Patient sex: M
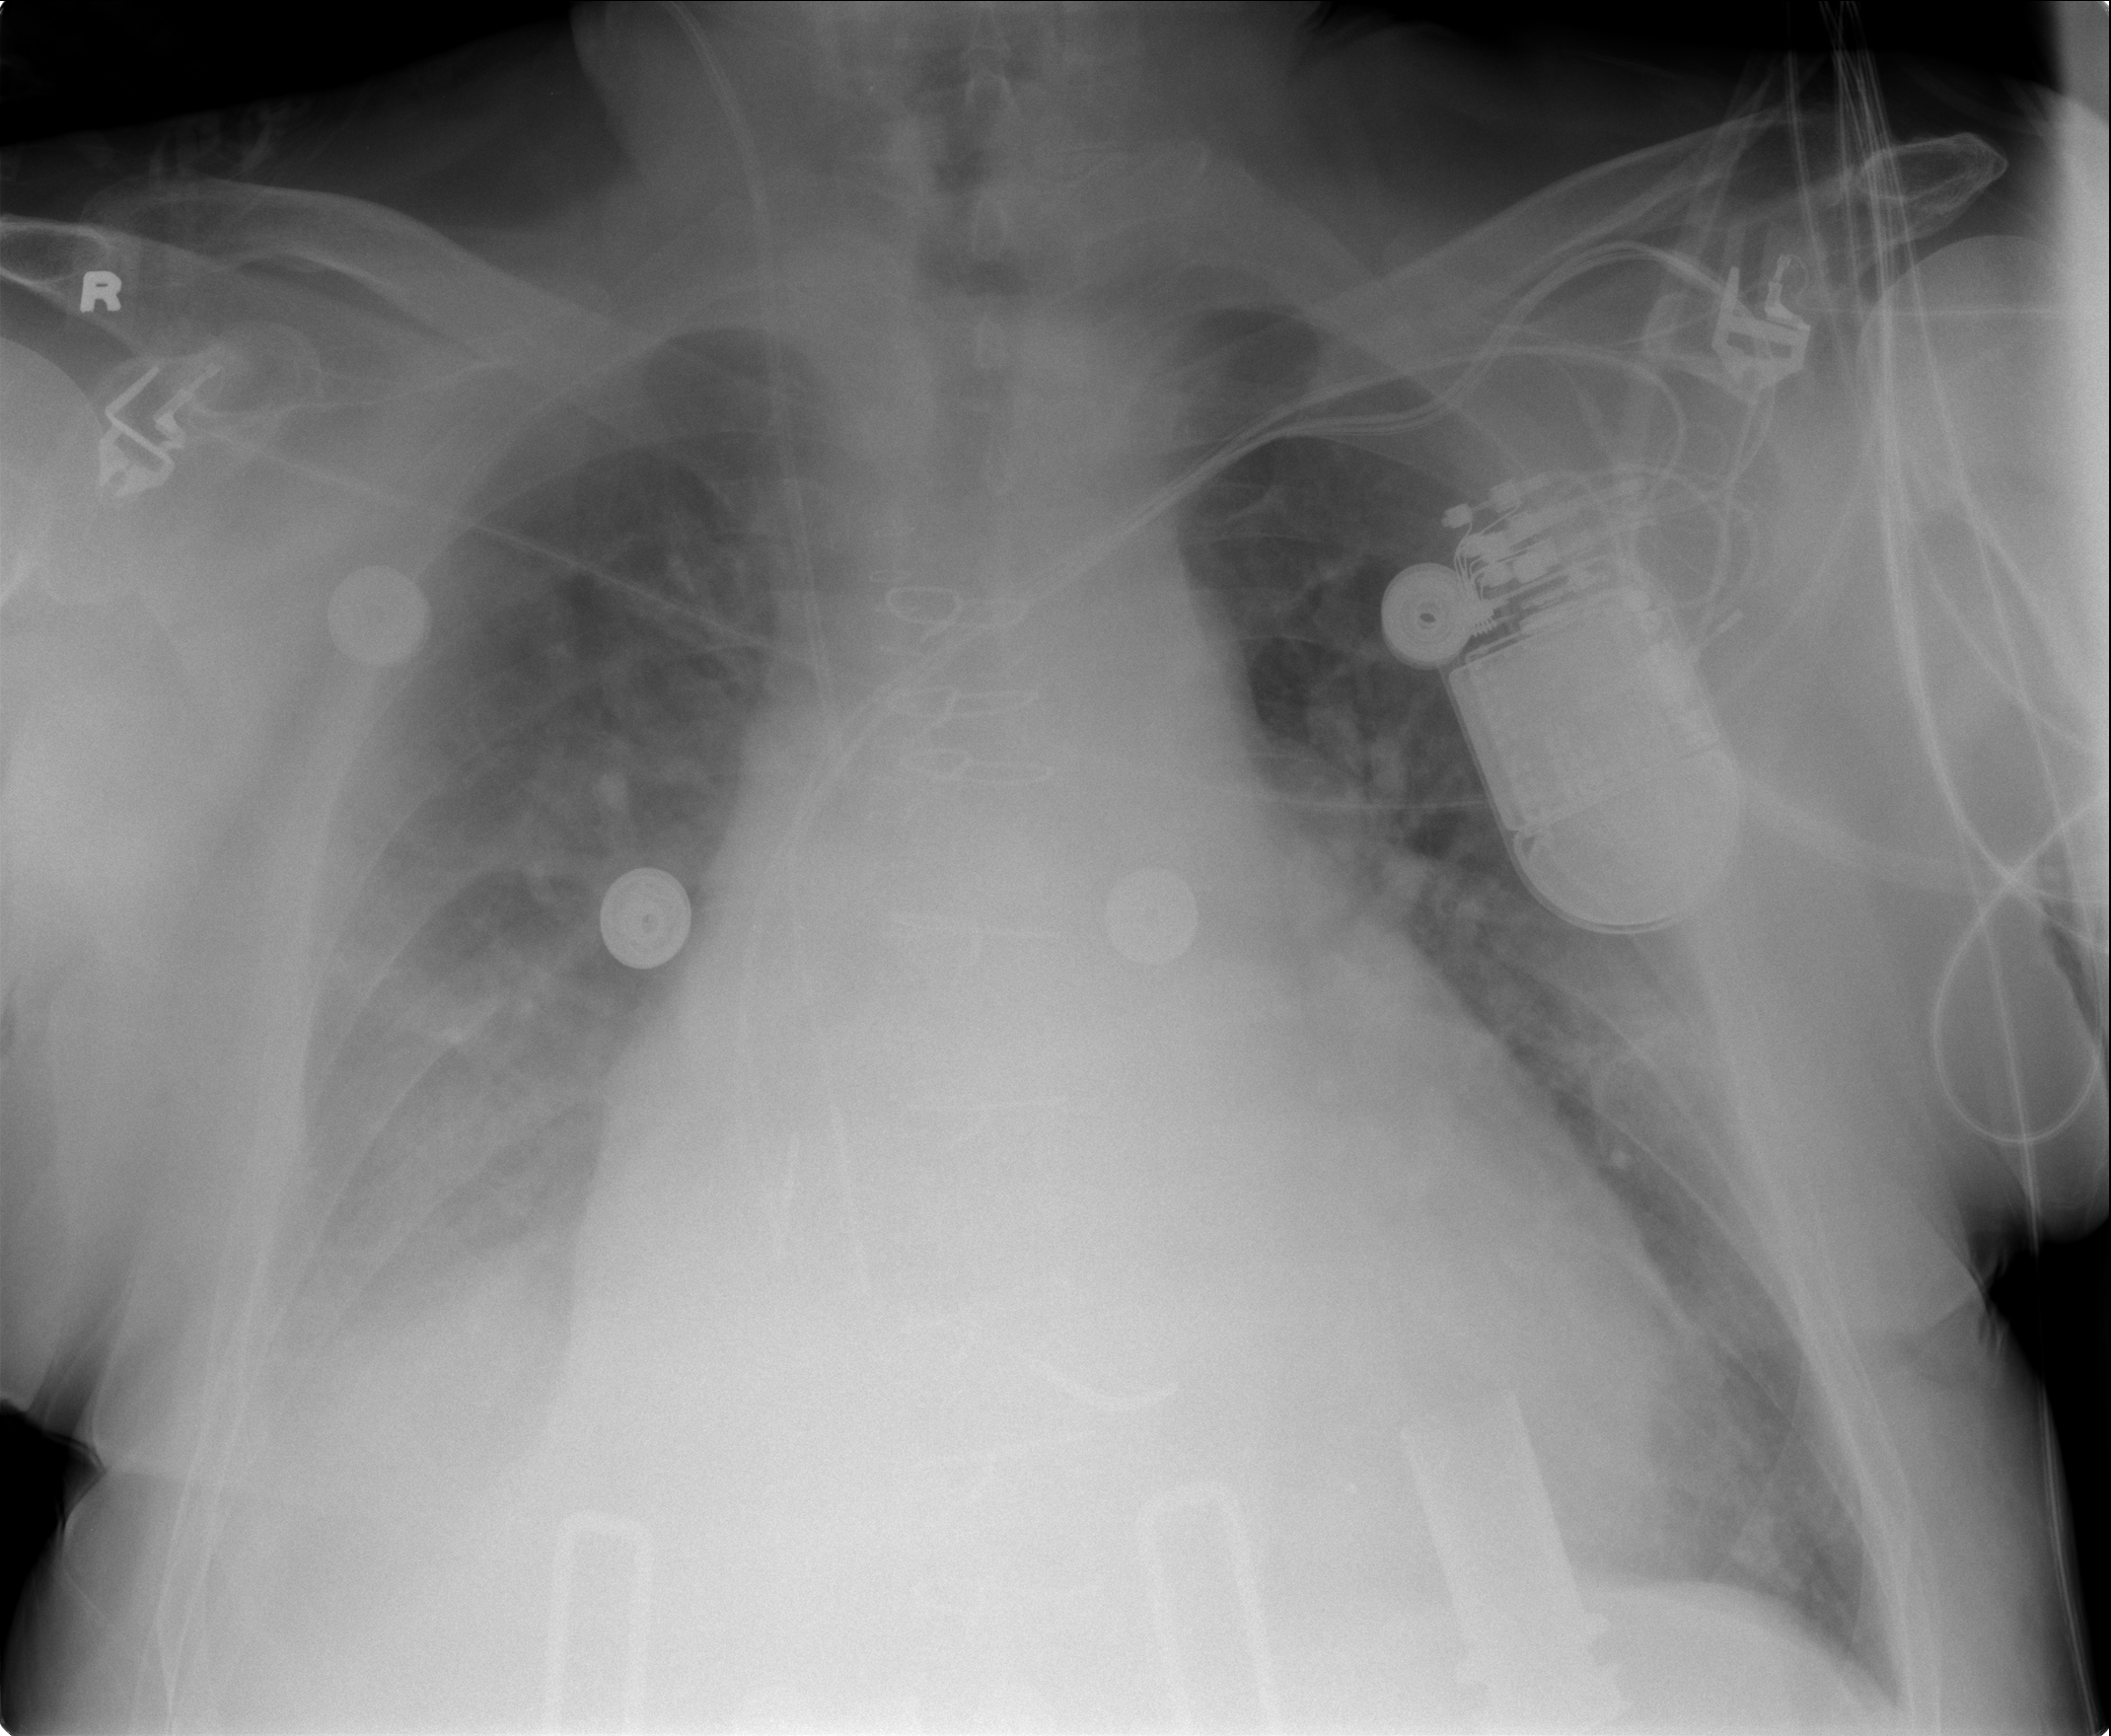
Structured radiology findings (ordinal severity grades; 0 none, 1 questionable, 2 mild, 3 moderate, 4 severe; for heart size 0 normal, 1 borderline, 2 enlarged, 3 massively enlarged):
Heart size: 2
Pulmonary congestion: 2
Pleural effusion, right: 2
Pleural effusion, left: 1
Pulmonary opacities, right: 2
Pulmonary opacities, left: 2
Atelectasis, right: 2
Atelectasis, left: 1